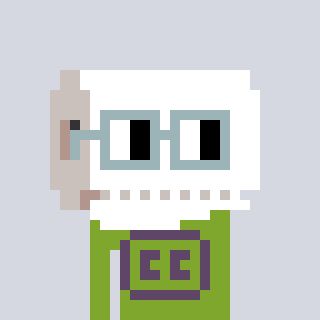
a pixel art character with square dark gray glasses, a toiletpaper-full-shaped head and a slimegreen-colored body on a cool background